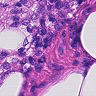
Metastatic tissue present: yes